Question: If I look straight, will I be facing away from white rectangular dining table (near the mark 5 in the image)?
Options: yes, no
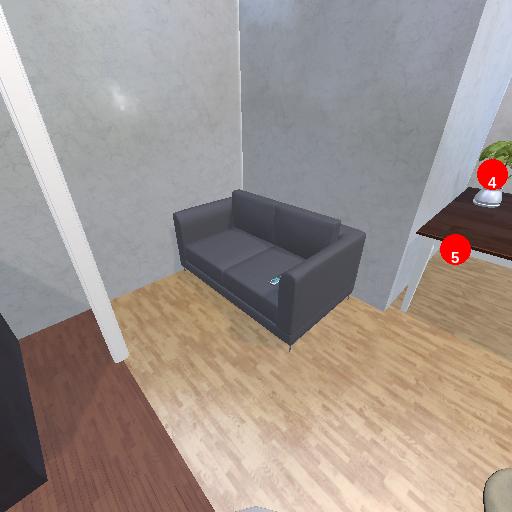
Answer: yes